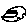
Label: car